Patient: sex M, age 38
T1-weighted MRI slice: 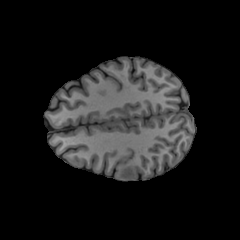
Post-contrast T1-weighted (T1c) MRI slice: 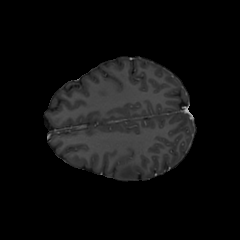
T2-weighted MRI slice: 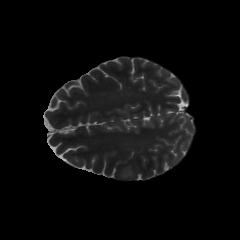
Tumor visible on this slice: yes
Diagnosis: Astrocytoma, IDH-mutant
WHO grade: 2